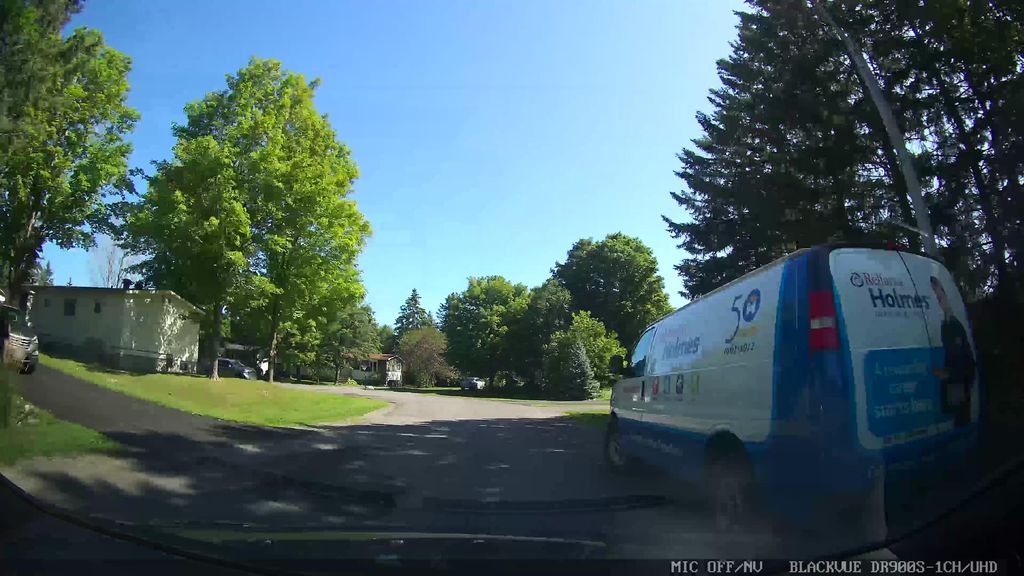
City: ottawa-gatineau